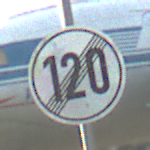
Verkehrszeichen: EndeGeschwindigkeit120
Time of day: SunriseSunset
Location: Outdoor (Special)
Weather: Clear
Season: NotSpecified
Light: Natural